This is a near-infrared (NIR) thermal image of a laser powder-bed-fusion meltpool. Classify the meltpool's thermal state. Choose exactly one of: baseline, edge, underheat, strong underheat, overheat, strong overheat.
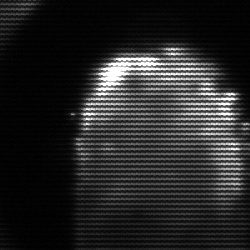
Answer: baseline